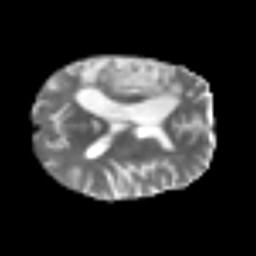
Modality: T2w
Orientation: axial
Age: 64
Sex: male
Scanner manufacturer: siemens
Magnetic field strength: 3 T
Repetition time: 3.2 s
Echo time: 0.081 s